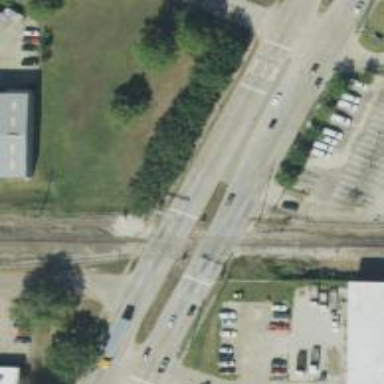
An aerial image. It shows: Pedestrian crossing with traffic lights and slanted stripes for added safety.